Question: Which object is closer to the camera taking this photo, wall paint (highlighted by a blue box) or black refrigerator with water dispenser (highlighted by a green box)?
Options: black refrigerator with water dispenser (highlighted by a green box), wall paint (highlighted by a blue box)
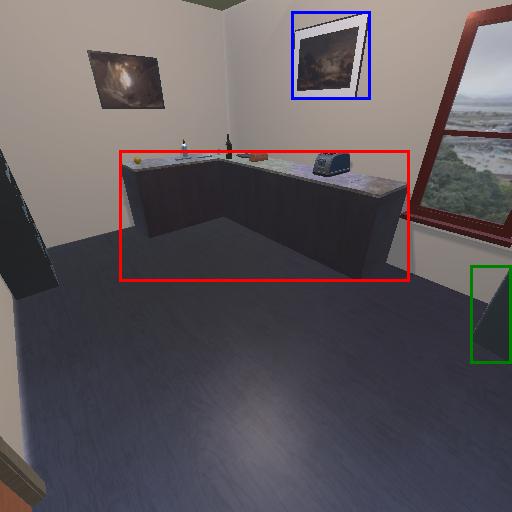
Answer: black refrigerator with water dispenser (highlighted by a green box)